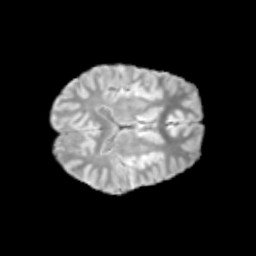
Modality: T2w
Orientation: axial
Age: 12
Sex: male
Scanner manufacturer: siemens
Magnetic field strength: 3 T
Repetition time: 3.8 s
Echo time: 0.07 s